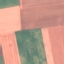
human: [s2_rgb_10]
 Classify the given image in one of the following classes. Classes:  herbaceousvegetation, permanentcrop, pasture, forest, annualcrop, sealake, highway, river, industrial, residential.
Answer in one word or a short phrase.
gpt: AnnualCrop